Question: I am trying to develop an android widget that should show the latest news, but only one at a time. To see the next post the user could press arrow buttons.
I want it to look something like this:

What control should I use for this??
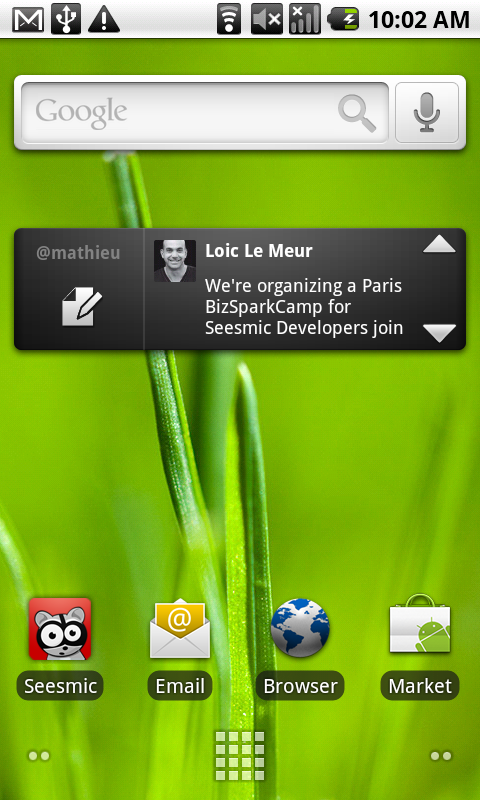
Answer: The controls that you can use in a widget(at least today, may change in future) are limited to:
A RemoteViews object (and, consequently, an App Widget) can support the following layout classes:
<URL>
'''
* FrameLayout
* LinearLayout
* RelativeLayout
'''
And the following widget classes:
'''
* AnalogClock
* Button
* Chronometer
* ImageButton
* ImageView
* ProgressBar
* TextView
'''
So I would have made an image(or more if you support different screens as you should) and add them to your project. Then I would use imagebutton, which is a supported control.